Aerial crown-view tile of a tropical tree (Barro Colorado Island, Panama), acquired 20241014:
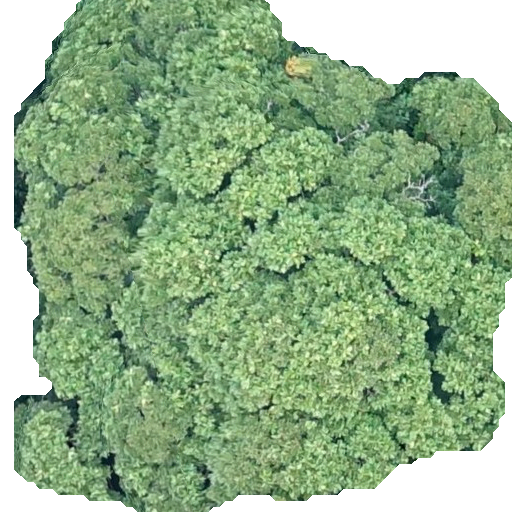
Species: Dipteryx oleifera
GBIF accepted scientific name: Dipteryx oleifera
Crown area: 344.702 m²